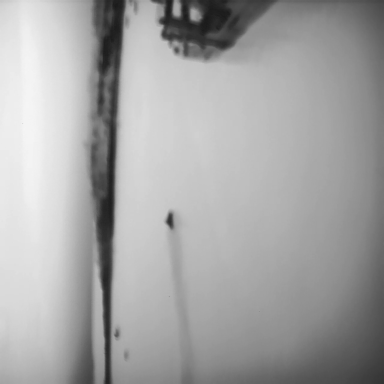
There is a canoe in the infrared image.